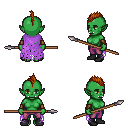
a pixel art fantasy rpg character, female body template, orc, green skin, maroon tattered cape, magenta pants, brunette mohawk hairstyle, leather bracers, black shoes, spear, four views (front, back, left, right), 2x2 character sprite sheet, small pixel art, hard edges, no anti-aliasing